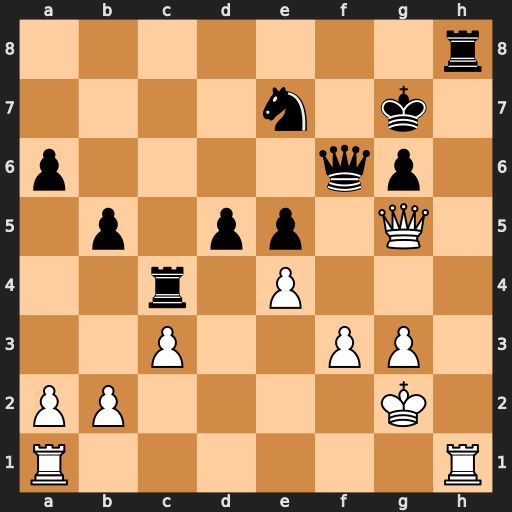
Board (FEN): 7r/4n1k1/p4qp1/1p1pp1Q1/2r1P3/2P2PP1/PP4K1/R6R
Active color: w
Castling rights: -
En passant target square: -
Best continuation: Qxf6+ Kxf6 Rxh8